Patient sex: F
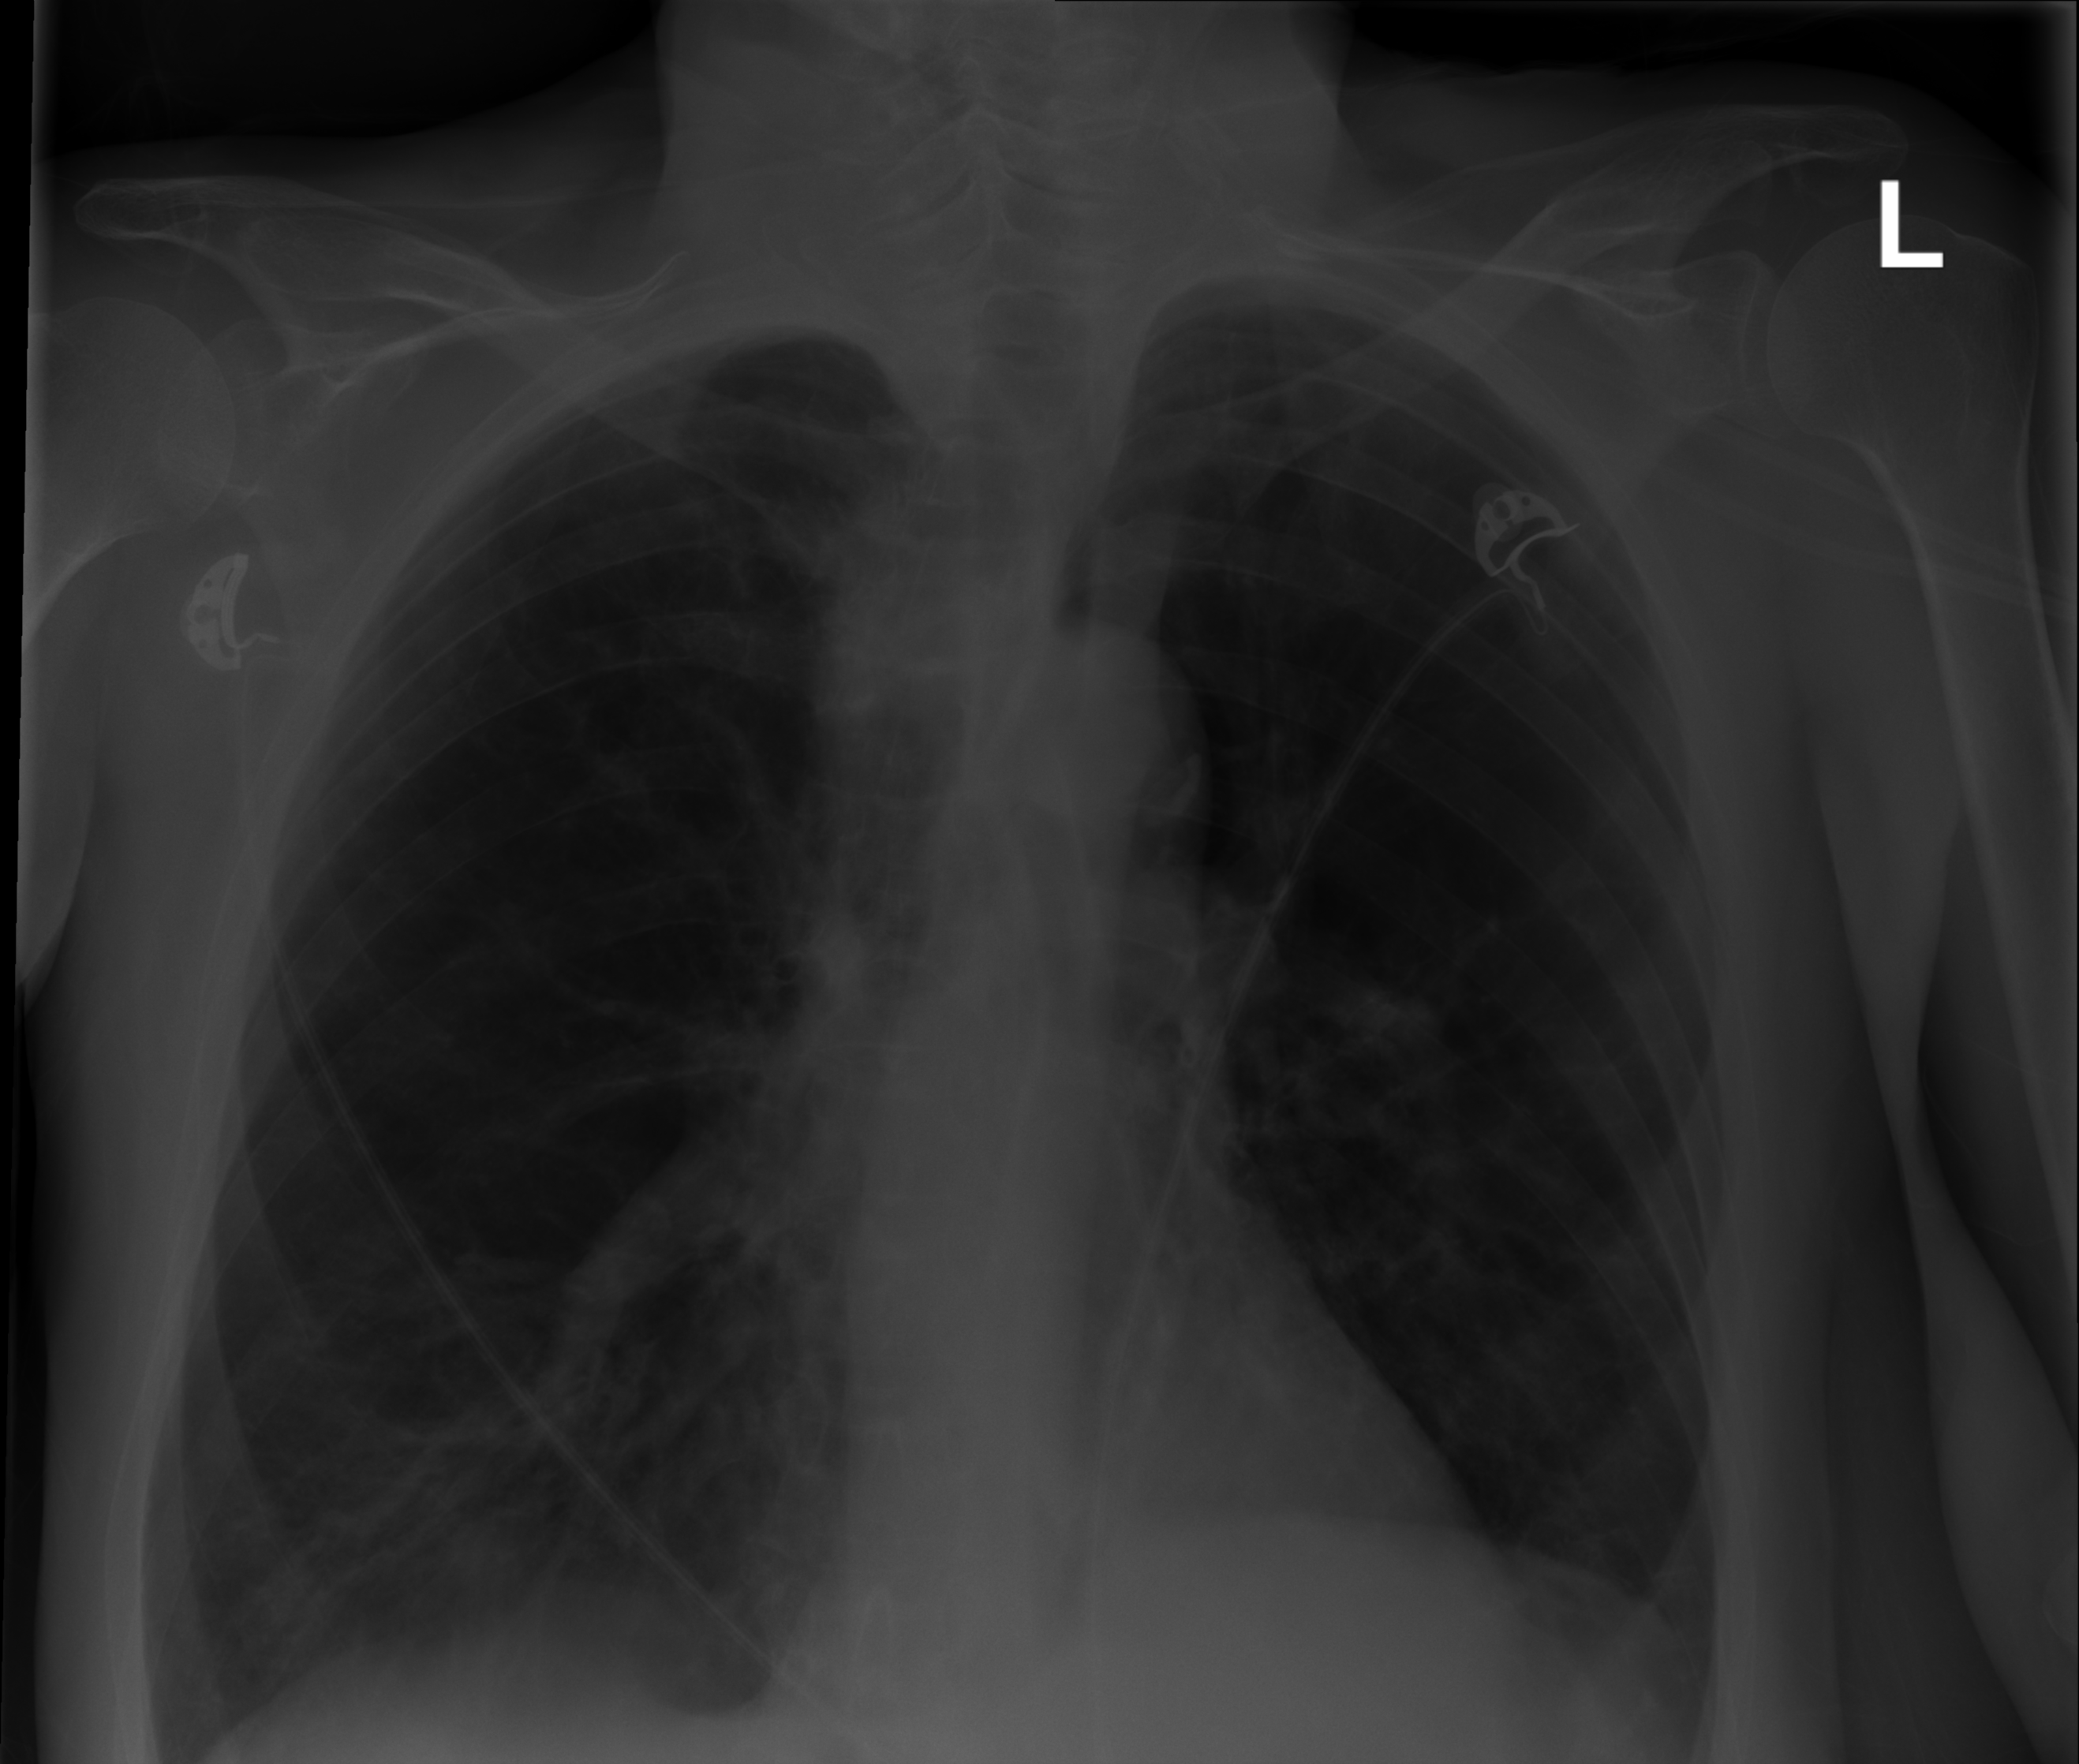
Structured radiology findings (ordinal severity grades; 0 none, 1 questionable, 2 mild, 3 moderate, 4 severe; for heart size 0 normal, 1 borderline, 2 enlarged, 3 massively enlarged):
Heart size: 0
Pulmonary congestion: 0
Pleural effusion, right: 0
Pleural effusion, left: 0
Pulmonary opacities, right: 2
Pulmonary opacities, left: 0
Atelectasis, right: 0
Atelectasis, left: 0